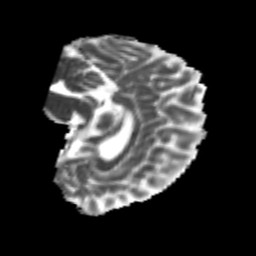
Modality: MD
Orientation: sagittal
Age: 22
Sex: female
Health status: healthy
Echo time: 0.074 s